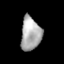
Tissue: lung
Cell type: Epithelial cells
Senescence score: 0.176
Nuclear area (px): 657
Mean DAPI intensity: 171.744